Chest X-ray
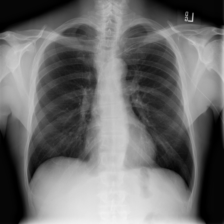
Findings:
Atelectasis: negative
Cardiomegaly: negative
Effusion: negative
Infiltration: negative
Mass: negative
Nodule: negative
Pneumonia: negative
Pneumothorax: negative
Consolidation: negative
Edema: negative
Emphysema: negative
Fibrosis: negative
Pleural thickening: negative
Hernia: negative